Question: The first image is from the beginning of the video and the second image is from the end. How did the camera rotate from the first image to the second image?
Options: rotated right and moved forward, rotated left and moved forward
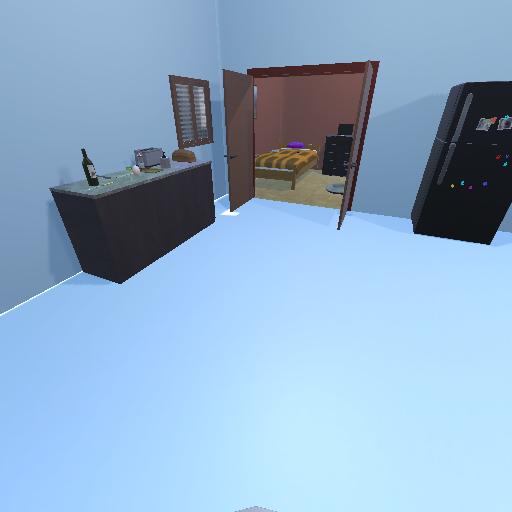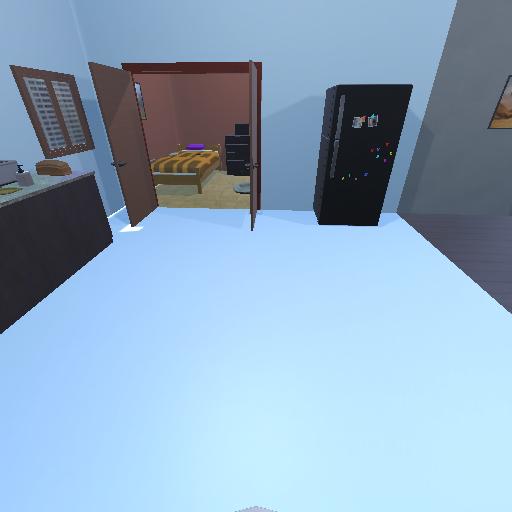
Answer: rotated right and moved forward